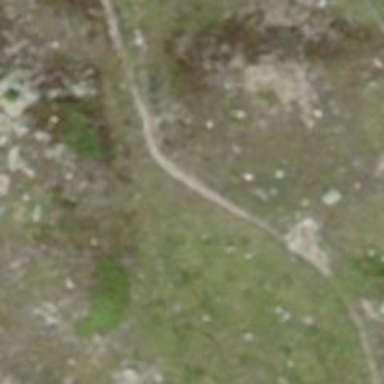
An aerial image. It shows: Path with excellent trail visibility.